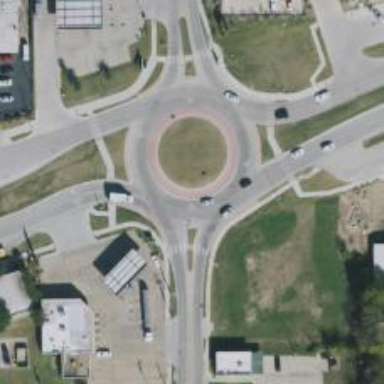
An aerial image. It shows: Secondary road around roundabout.